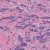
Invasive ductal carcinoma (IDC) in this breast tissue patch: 1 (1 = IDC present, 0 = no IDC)